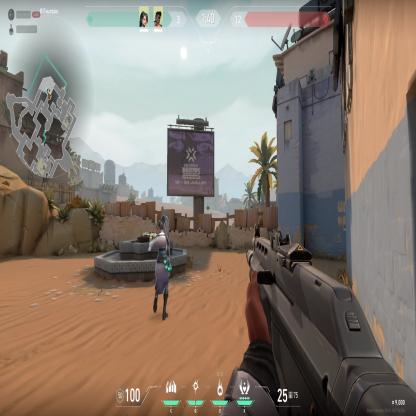
Label: teammate